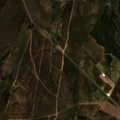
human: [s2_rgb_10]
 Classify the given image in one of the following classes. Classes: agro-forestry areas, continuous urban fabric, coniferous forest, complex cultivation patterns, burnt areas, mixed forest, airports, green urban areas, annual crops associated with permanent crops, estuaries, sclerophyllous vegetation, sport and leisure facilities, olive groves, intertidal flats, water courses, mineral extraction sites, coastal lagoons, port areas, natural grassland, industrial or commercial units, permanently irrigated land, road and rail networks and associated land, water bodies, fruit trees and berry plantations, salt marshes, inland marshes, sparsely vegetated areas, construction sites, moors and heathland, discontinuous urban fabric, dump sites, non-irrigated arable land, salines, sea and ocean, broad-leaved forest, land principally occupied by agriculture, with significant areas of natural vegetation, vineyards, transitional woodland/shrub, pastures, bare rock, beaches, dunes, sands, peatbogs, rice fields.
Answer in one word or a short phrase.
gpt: olive groves, land principally occupied by agriculture, with significant areas of natural vegetation, broad-leaved forest, mixed forest, transitional woodland/shrub